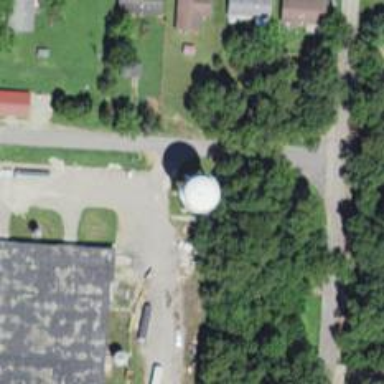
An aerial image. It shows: Water tower that is man-made.